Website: apple
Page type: address-validator
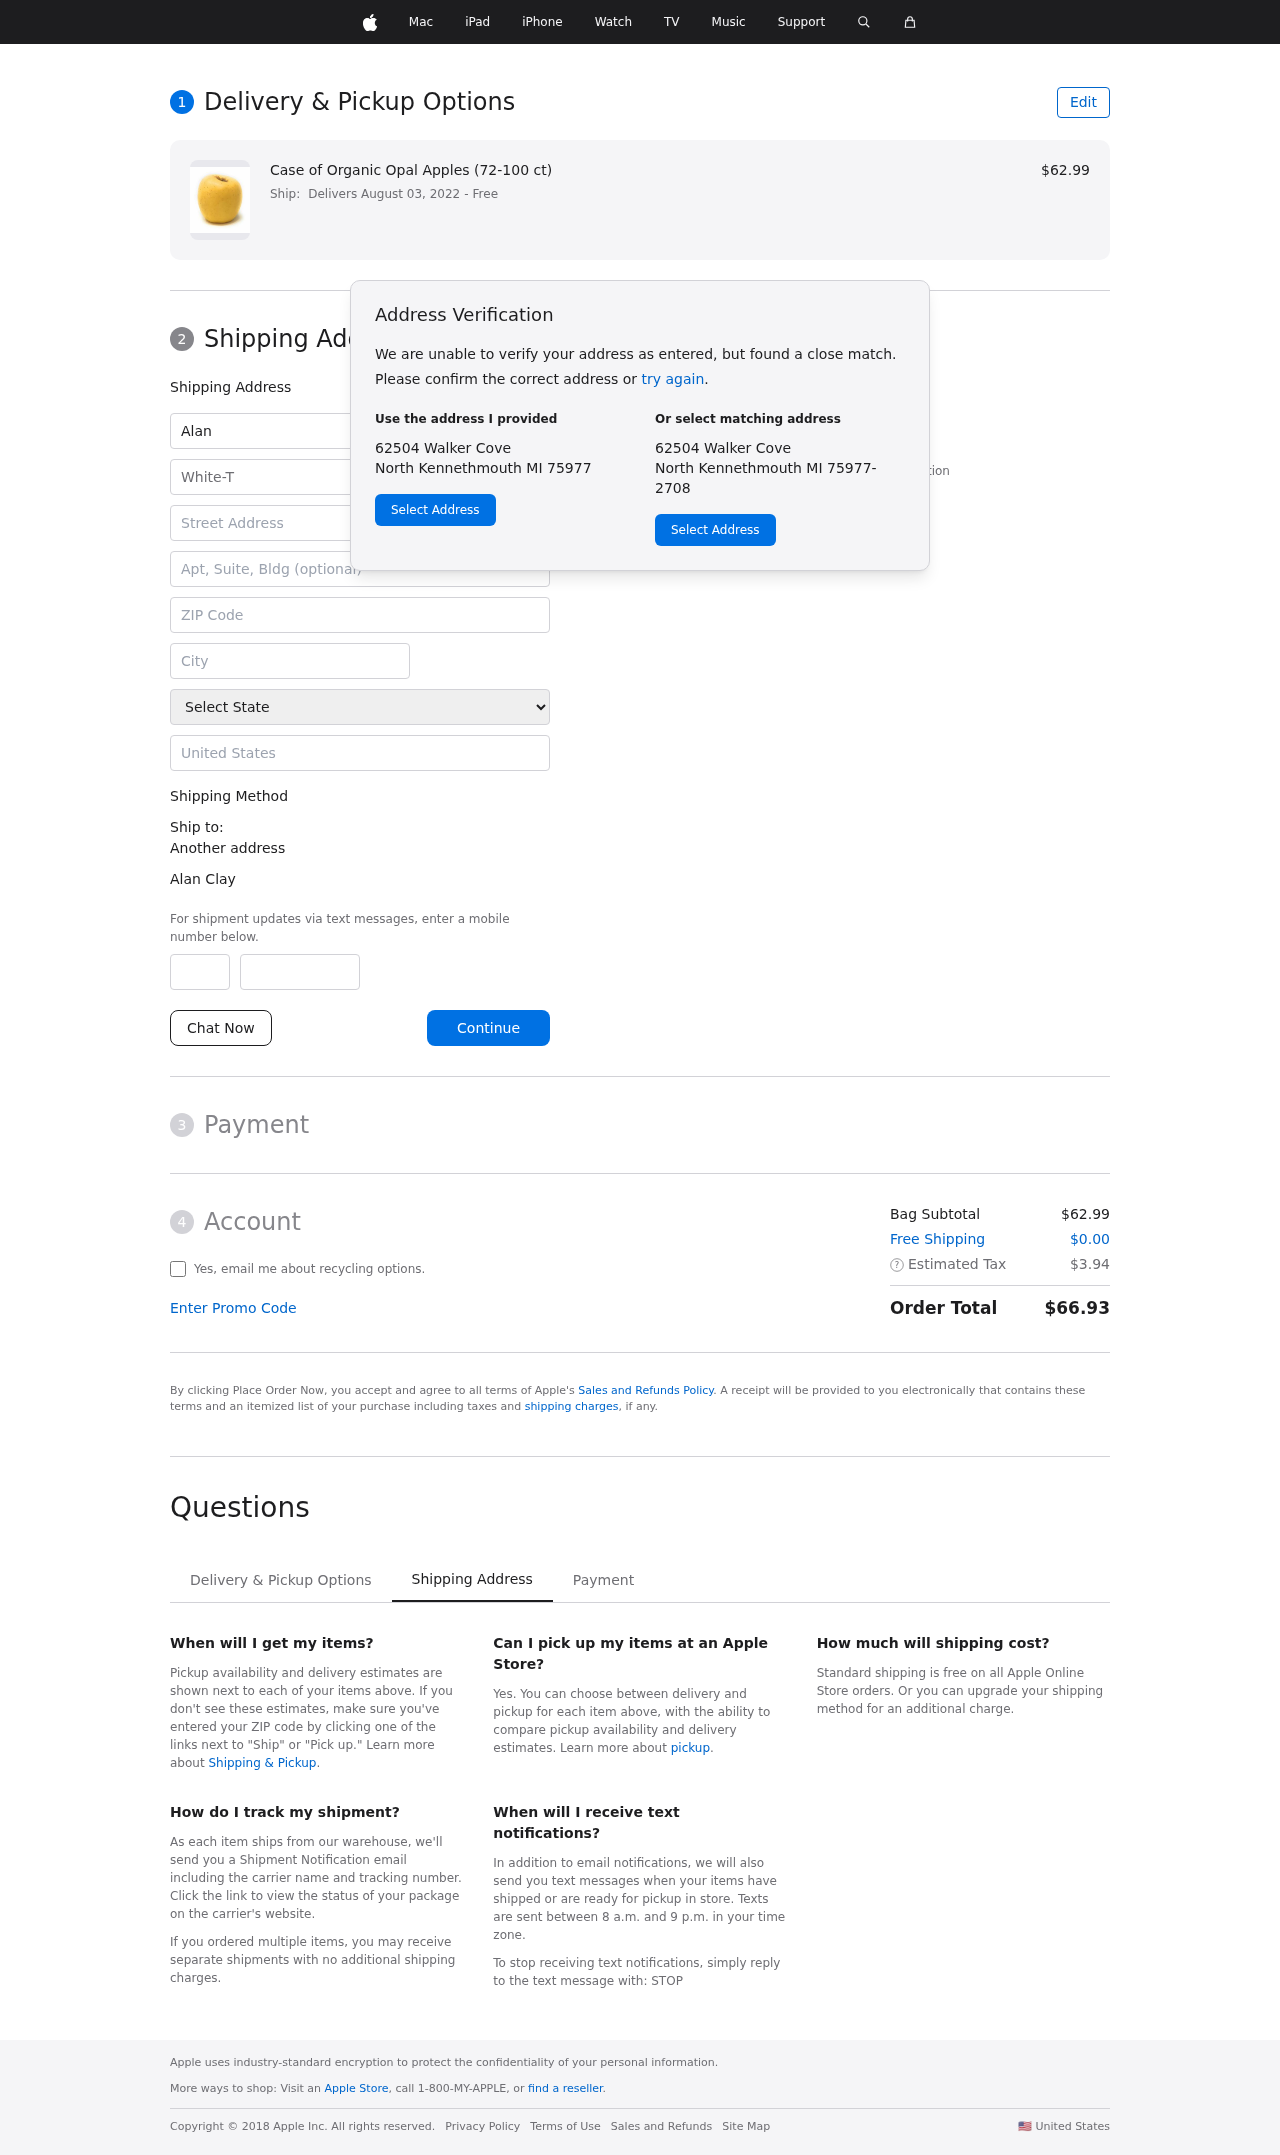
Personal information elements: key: PII_CITY
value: North Kennethmouth
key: PII_COMPANY
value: White-Thompson
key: PII_COUNTRY
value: United States
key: PII_FIRSTNAME
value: Alan
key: PII_FULLNAME
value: Alan Clay
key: PII_LASTNAME
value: Clay
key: PII_PHONE_AREA
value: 340
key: PII_PHONE_SUFFIX
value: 9494
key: PII_POSTCODE
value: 75977
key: PII_STATE
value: Michigan
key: PII_STREET
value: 62504 Walker Cove
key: PII_CITY_STATE_ZIP
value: North Kennethmouth MI 75977
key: PII_STATE_ABBR
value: MI
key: PII_POSTCODE_FULL
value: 75977
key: PII_POSTCODE_NUMERIC
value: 75977
Product elements: key: PRODUCT1_NAME
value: Case of Organic Opal Apples (72-100 ct)
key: PRODUCT1_PRICE
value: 62.99
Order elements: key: ORDER_DELIVERY_DATE
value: Delivers August 03, 2022
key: ORDER_SUBTOTAL
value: $62.99
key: ORDER_SHIPPING_COST
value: $0.00
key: ORDER_TAX
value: $3.94
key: ORDER_TOTAL
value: $66.93